Interaction volume radius: 5 \u00c5
Interaction volume height: 20 \u00c5
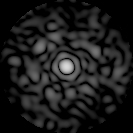
Disorder parameter: 0.8222